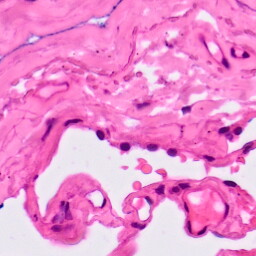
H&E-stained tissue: Lung